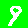
Digit: 9